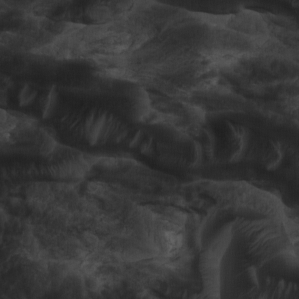
Label: non_frost